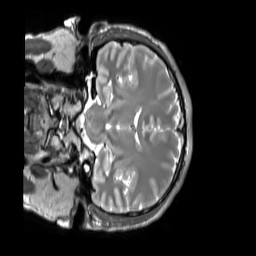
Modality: T2w
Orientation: coronal
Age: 30
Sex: male
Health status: ill
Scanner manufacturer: siemens
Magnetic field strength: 3 T
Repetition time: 2.8 s
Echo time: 0.326 s